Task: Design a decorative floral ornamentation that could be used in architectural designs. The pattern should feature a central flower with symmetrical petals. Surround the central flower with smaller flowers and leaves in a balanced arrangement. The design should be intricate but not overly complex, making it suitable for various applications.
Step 1832:
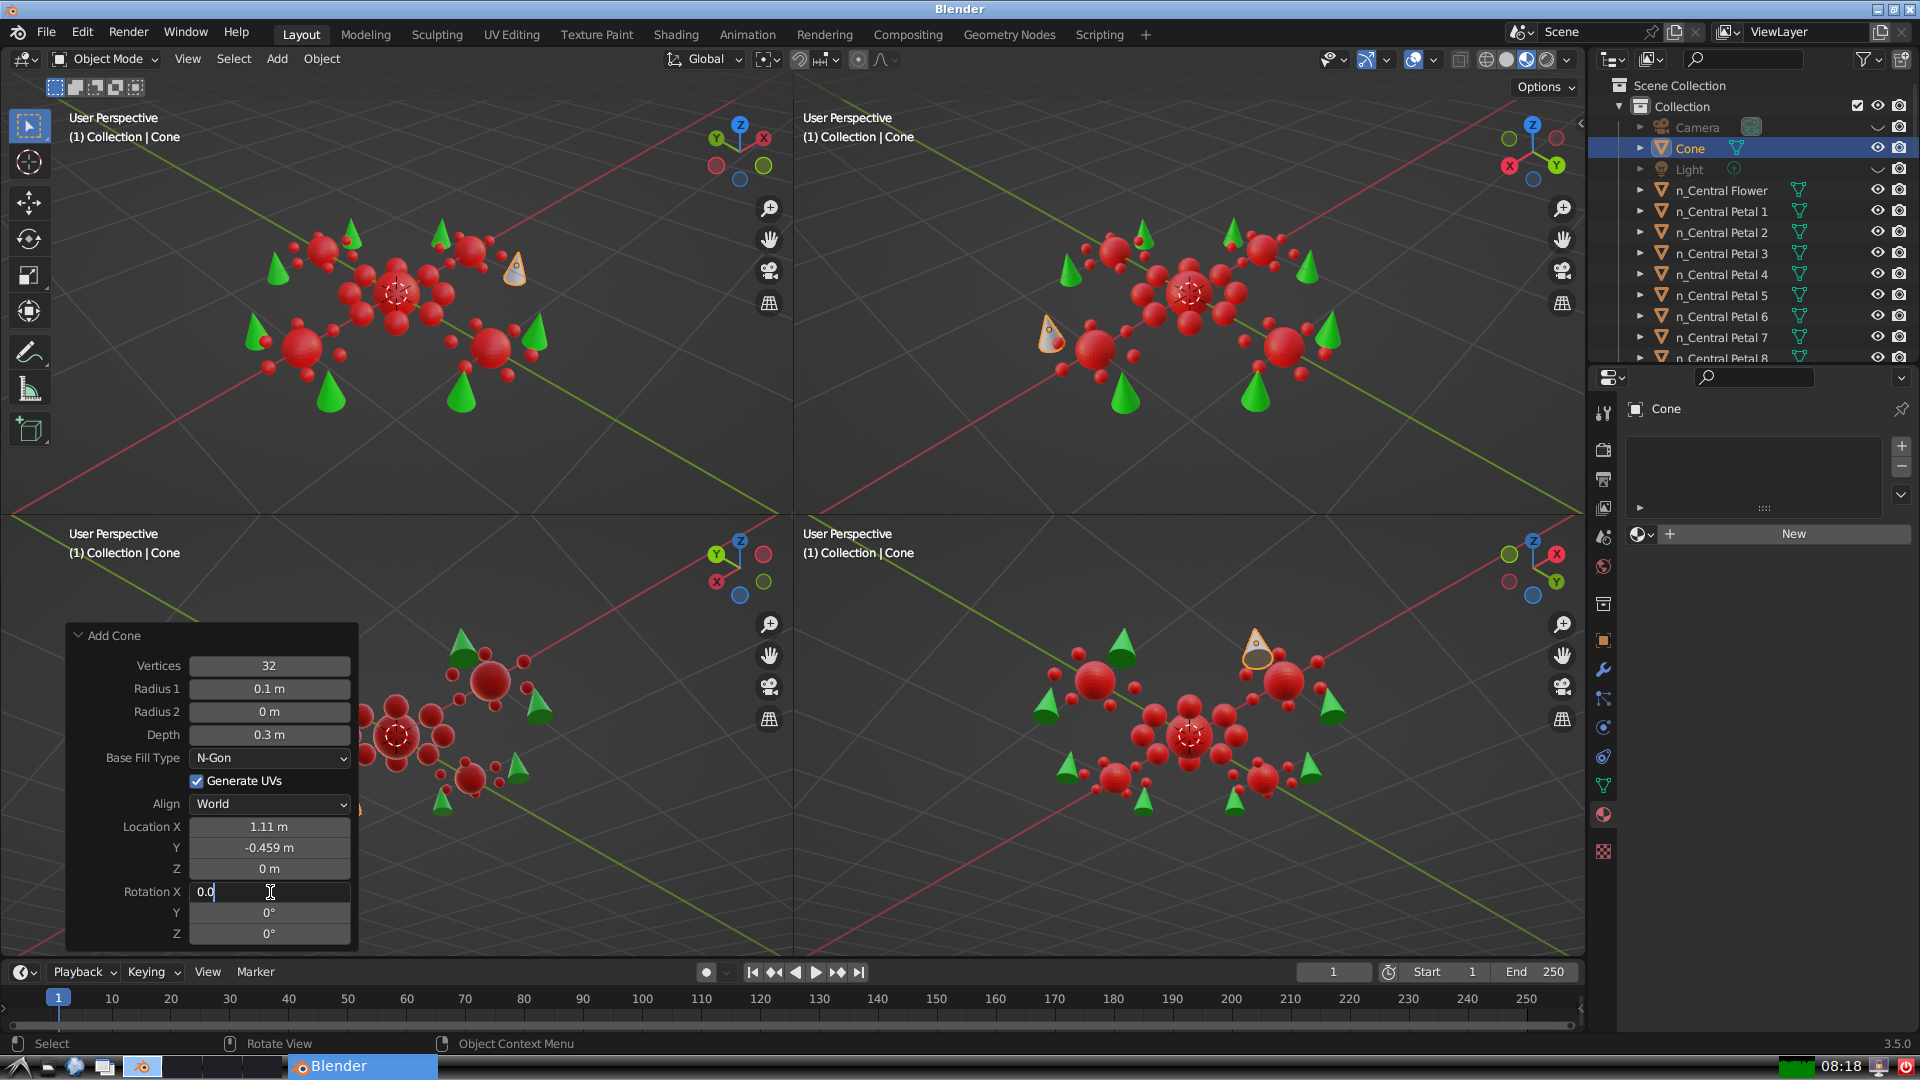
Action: {"key_press": ['Return']}